Question: Hey, I've been trying to fix this problem for a long time, The problem
is that some characters in the text are out of the screen, here is a
screenshot of what I mean:

xml:
'''
<?xml version="1.0" encoding="utf-8"?>
<RelativeLayout xmlns:android="http://schemas.android.com/apk/res/android"
android:background="@drawable/list"
android:orientation="vertical"
android:padding="15dip"
android:layout_width="fill_parent"
android:id="@+id/relativeLayout1"
android:layout_height="fill_parent">
<TextView
android:textSize="20sp"
android:layout_width="wrap_content"
android:layout_height="wrap_content"
android:textColor="#000"
android:id="@+id/Munawwat_Text_TextView_text"
android:layout_alignParentRight="true"
/>
</RelativeLayout>
'''
Can anyone suggest a way/workaround to fix this problem?
A workaround for this is to put it into an EditText. If I put the text
into the EditText, the EditText gets horizontally scrollable
(scrollable for ~3px) which is good so you can see the characters that
are out of the screen but i dont want to let the users mess with the
text.. So:
1. Is it possible to not allow the users to edit in the EditText and in the same time let the EditText get scrollable?
2. Is there any other view that i can put the TextView into it, so it can get scrollable a bit so I can see the characters? (limit the scroll of the view)
3. Is there a way to limit the number of characters in each line in the TextView?
I know I asked a lot though this is one of the last problem I have so
I would really appreciate any comment/suggestion!
Thanks.
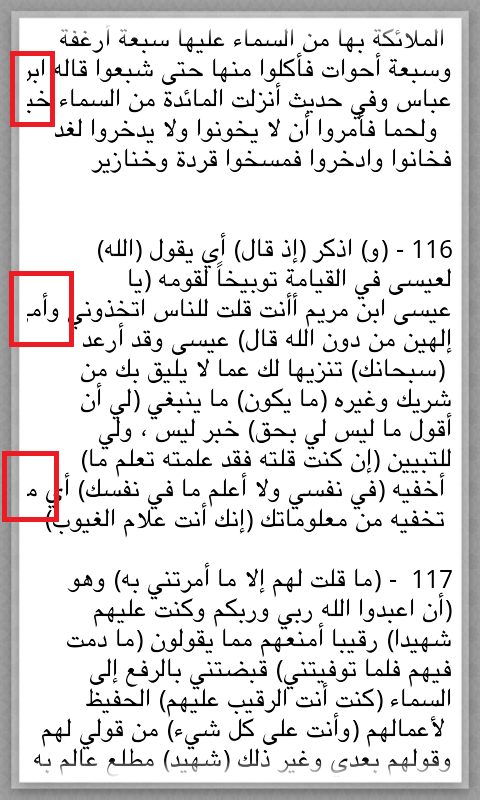
Answer: You could wrap your TextView in a <URL> on the left to see if it forces linebreaks.